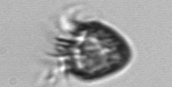
Label: Ciliophora